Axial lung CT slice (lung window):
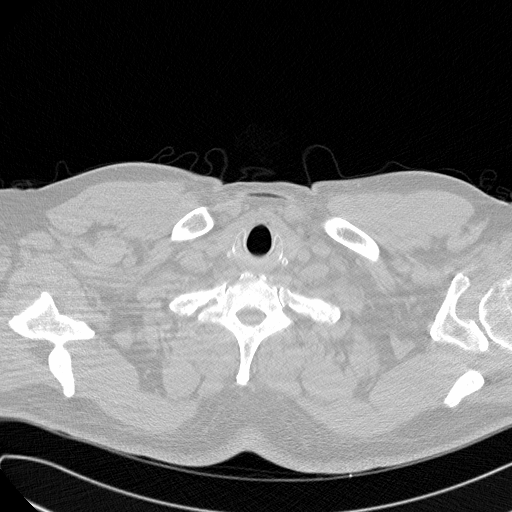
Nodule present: no